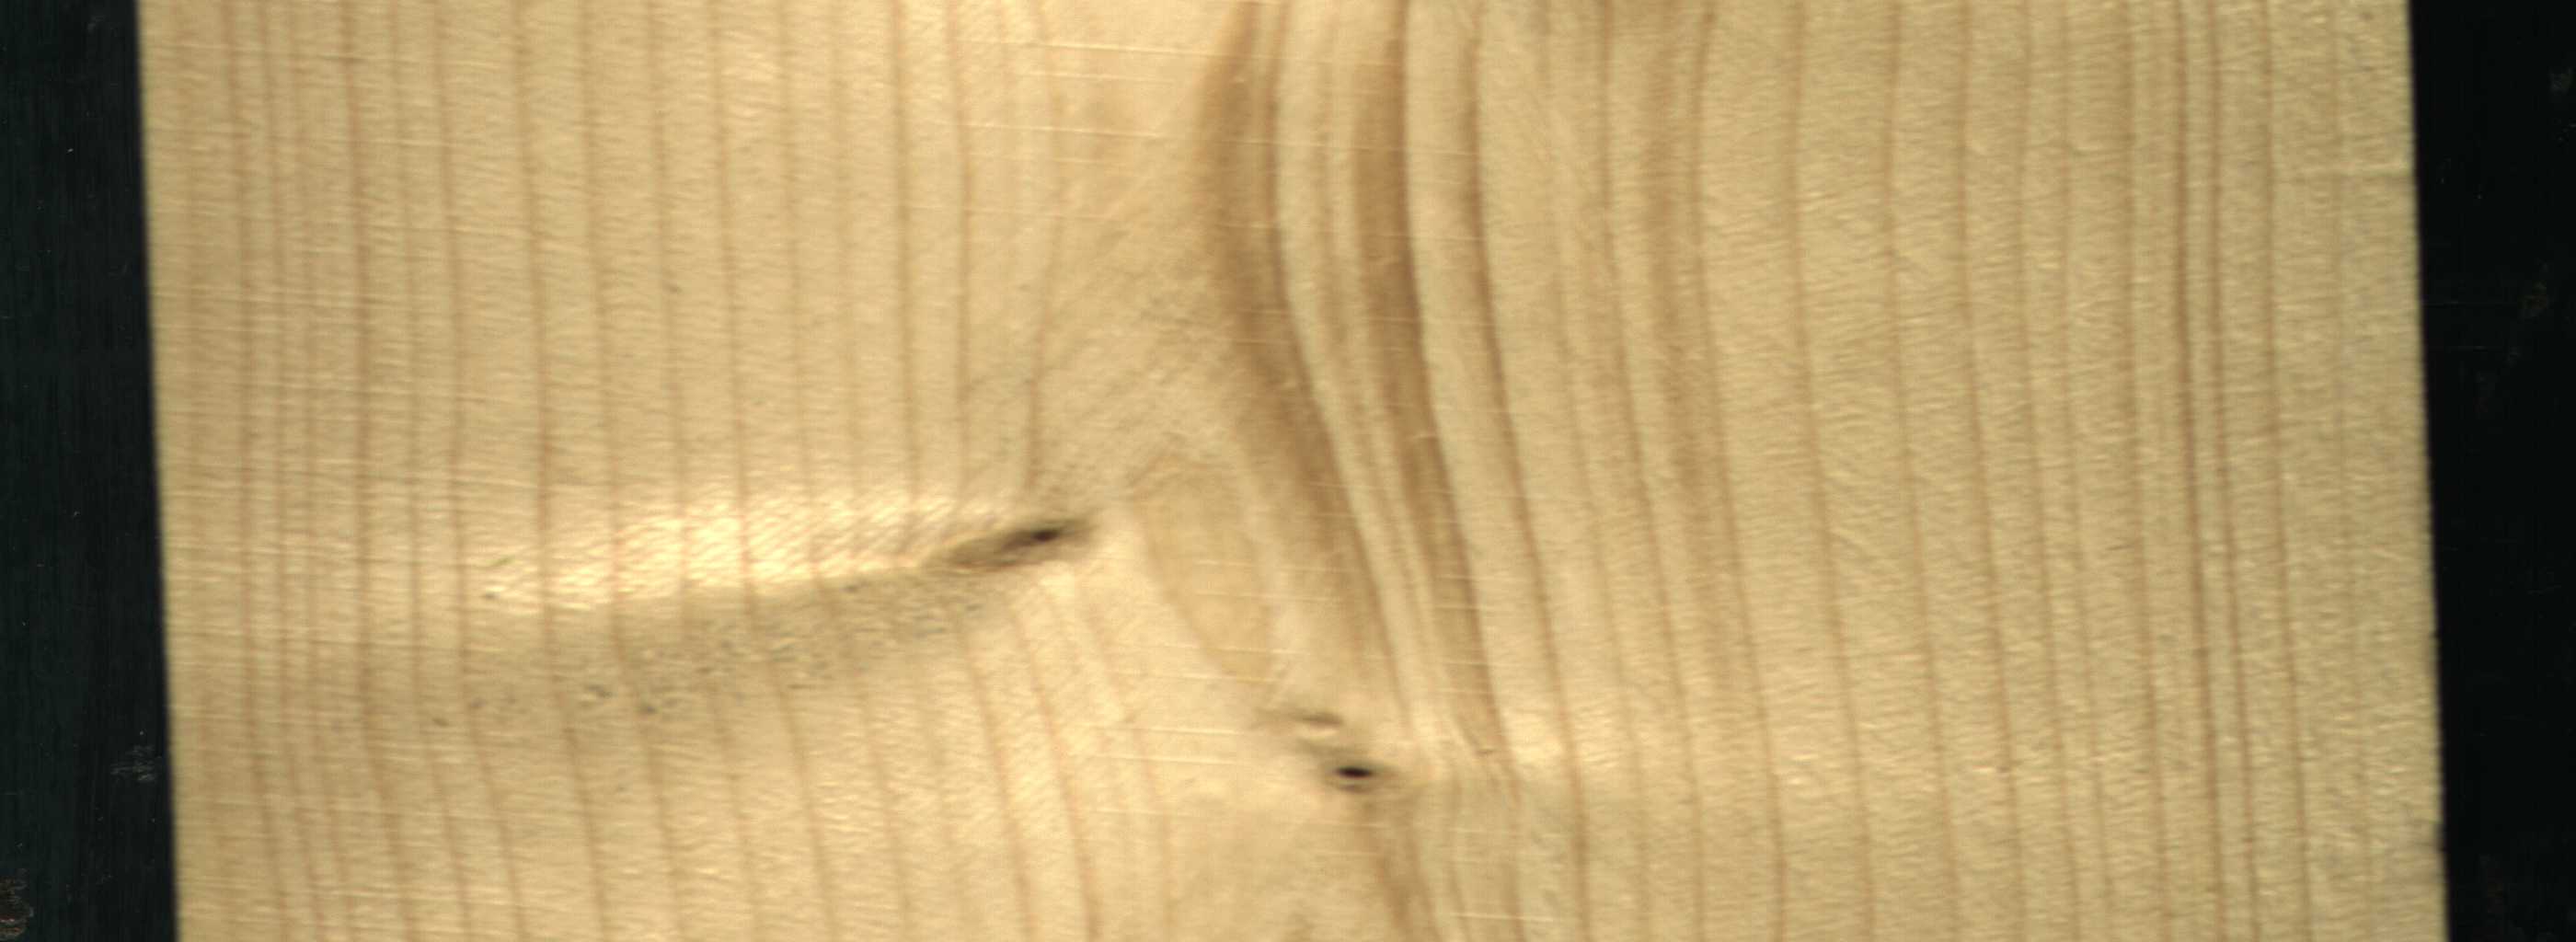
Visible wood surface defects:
Live_Knot
Live_Knot